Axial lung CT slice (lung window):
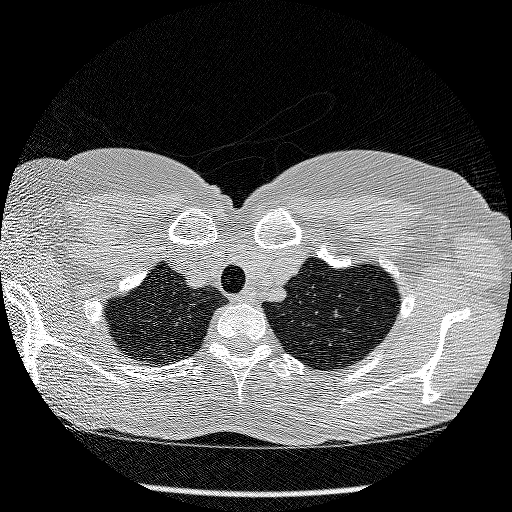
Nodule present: no